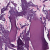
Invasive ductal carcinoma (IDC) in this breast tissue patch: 0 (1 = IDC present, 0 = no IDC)